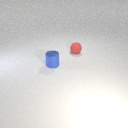
small blue metal cylinder to the left of small red rubber sphere